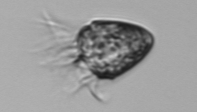
Label: Ciliophora